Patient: sex F, age 61
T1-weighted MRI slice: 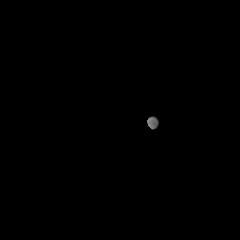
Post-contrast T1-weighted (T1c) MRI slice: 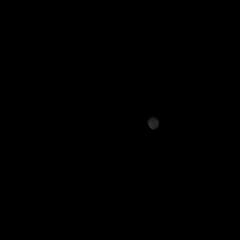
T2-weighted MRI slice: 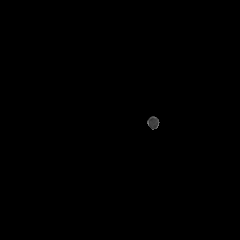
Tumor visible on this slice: no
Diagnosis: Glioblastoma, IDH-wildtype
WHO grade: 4